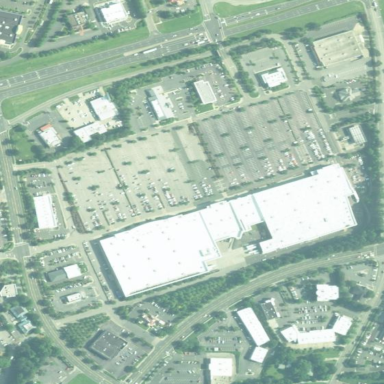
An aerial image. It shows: Retail area.